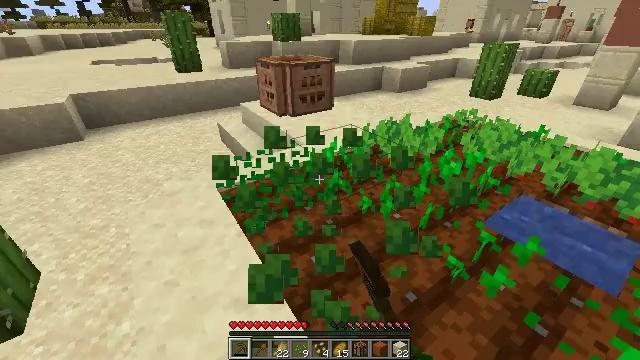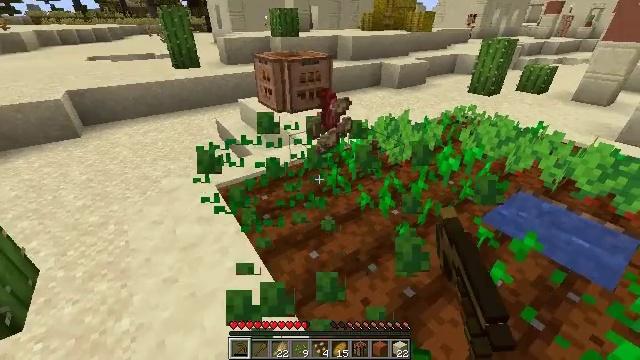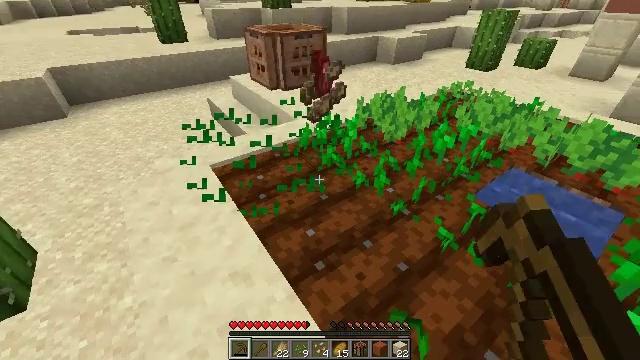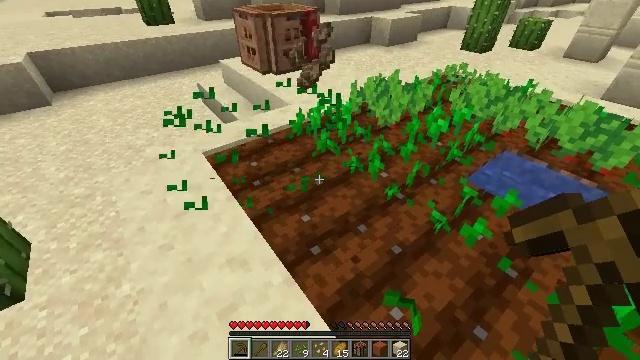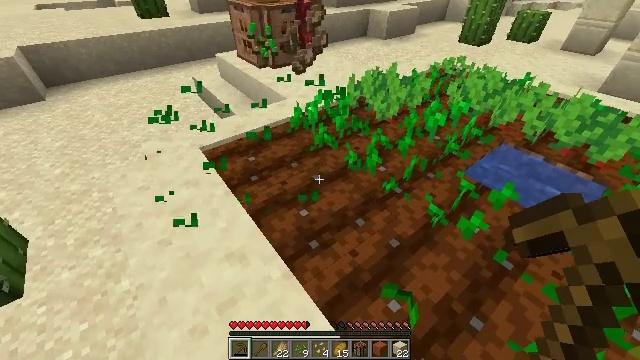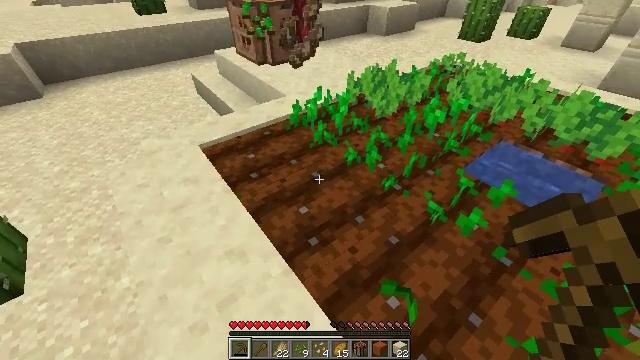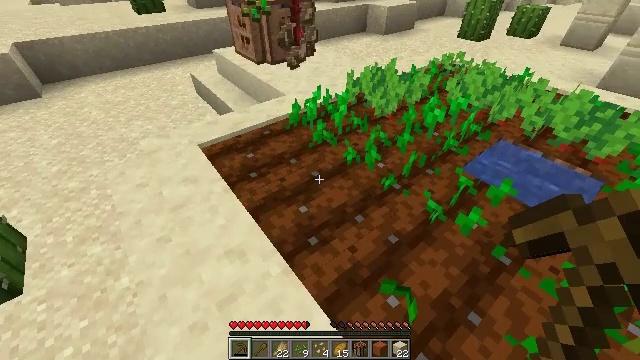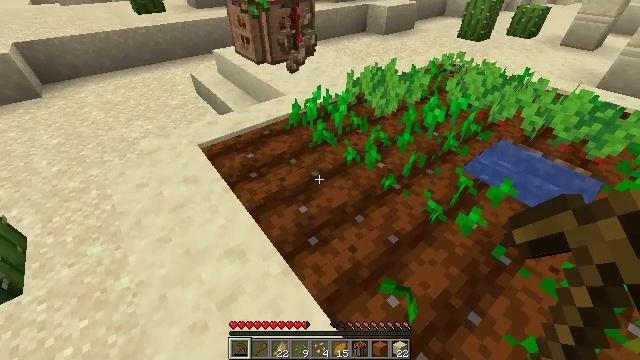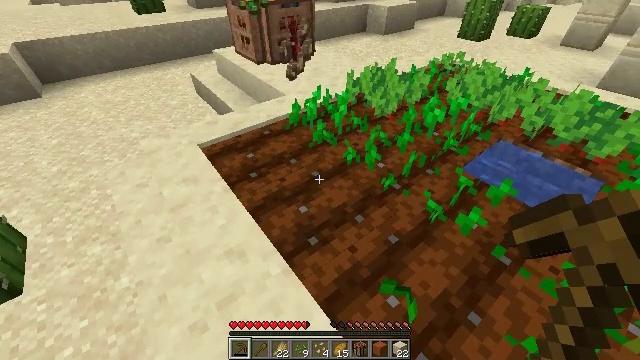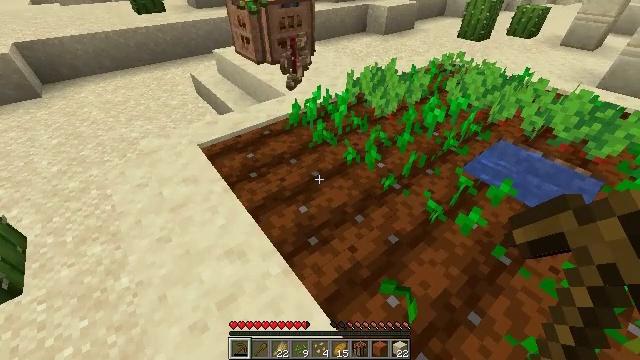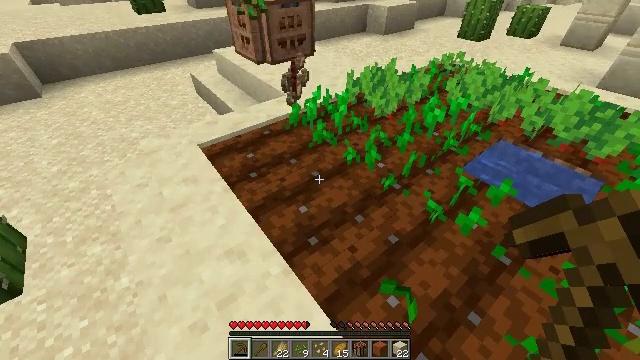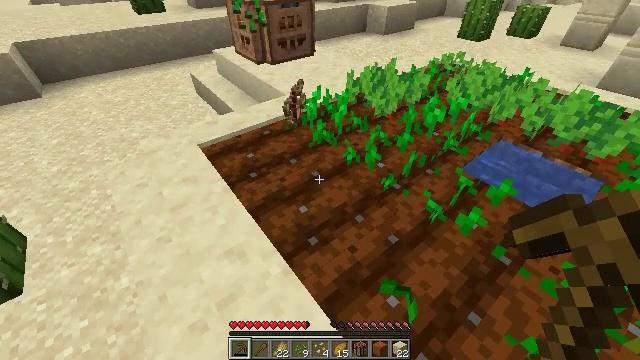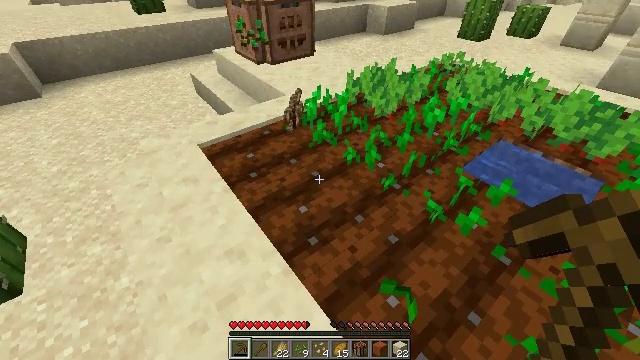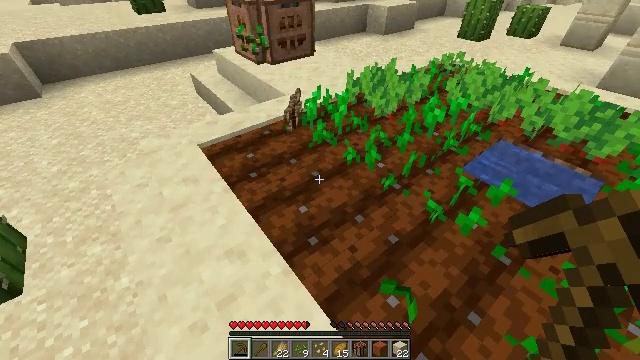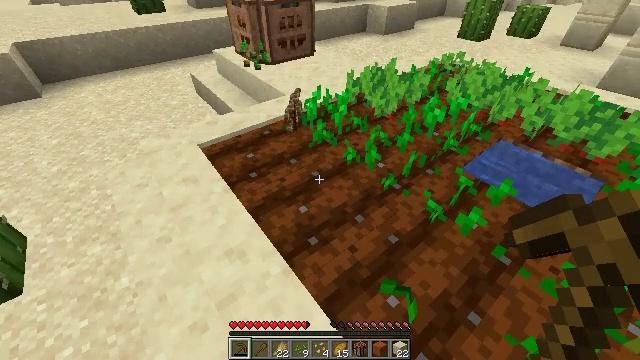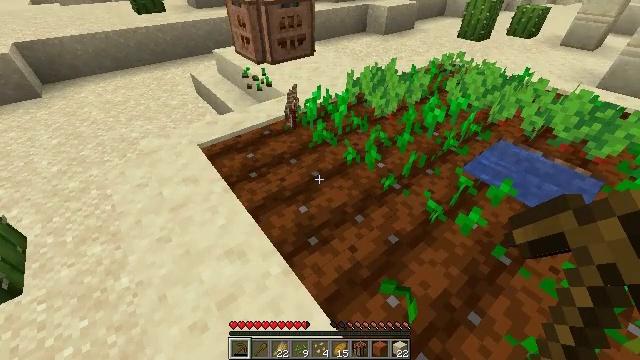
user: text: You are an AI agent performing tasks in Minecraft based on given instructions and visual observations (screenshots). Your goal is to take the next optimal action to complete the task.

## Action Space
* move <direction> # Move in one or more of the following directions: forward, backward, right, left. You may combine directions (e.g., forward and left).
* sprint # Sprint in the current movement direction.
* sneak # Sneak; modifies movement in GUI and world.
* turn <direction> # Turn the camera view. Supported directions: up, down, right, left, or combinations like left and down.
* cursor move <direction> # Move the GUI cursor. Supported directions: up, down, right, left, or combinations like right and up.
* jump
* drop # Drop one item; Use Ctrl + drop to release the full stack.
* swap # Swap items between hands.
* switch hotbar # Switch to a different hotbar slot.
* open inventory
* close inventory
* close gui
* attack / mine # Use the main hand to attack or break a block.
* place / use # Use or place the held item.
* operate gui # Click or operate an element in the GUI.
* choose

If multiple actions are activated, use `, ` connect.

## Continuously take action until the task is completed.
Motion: motion action
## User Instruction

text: Destroy the wheat to collect it.
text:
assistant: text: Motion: no_op
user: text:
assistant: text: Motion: turn right and down
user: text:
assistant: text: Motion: turn right and down
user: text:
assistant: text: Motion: turn down
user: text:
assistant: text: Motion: no_op
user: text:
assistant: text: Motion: no_op
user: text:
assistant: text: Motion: no_op
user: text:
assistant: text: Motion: no_op
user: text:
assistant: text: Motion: no_op
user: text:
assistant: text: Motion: no_op
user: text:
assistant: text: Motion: no_op
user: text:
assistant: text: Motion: no_op
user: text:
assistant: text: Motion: no_op
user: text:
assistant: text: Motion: no_op
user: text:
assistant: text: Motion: no_op
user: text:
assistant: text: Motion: no_op
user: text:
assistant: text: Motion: no_op
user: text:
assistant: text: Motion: move forward
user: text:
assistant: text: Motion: move forward and move left
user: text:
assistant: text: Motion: move forward and move left
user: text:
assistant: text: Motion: move forward and move left
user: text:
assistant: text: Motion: move forward and move left, turn right
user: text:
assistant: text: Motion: move forward and move left, turn right and down
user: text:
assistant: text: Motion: move forward and move left, turn right
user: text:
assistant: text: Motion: move forward and move left, turn right
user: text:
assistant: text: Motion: move forward and move left, turn right
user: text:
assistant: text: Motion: move forward and move left, turn right
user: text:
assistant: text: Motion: move forward and move left, turn right
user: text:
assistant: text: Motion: move forward and move left, turn right
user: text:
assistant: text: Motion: move forward and move left, turn right